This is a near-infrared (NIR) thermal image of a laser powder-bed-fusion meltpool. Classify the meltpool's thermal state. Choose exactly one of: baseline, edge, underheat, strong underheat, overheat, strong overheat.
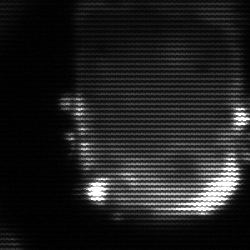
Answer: baseline